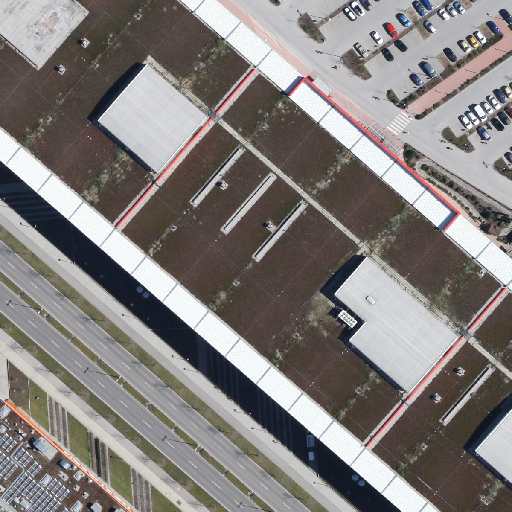
Referring expression: impervious surface